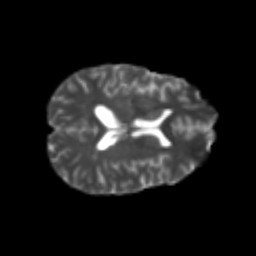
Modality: T2w
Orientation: axial
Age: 21
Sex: female
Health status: healthy
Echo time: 0.074 s